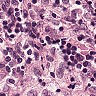
Metastatic tissue present: no